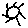
Label: sun